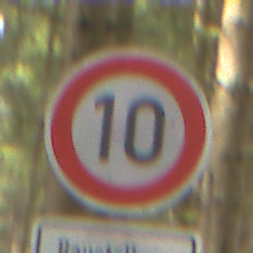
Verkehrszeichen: Geschwindigkeit10
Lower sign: HinweiseAufGefahrenDurchVerbaleAngabe2
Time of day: MorningAfternoon
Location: Outdoor (Nature)
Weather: Overcast
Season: Winter
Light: Natural